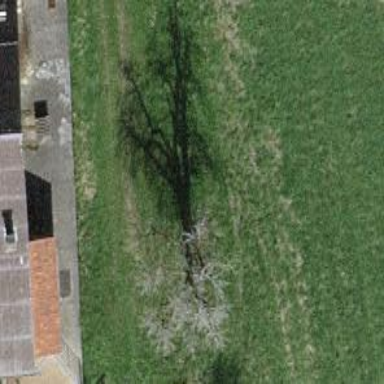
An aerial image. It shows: Single tag "natural: tree."